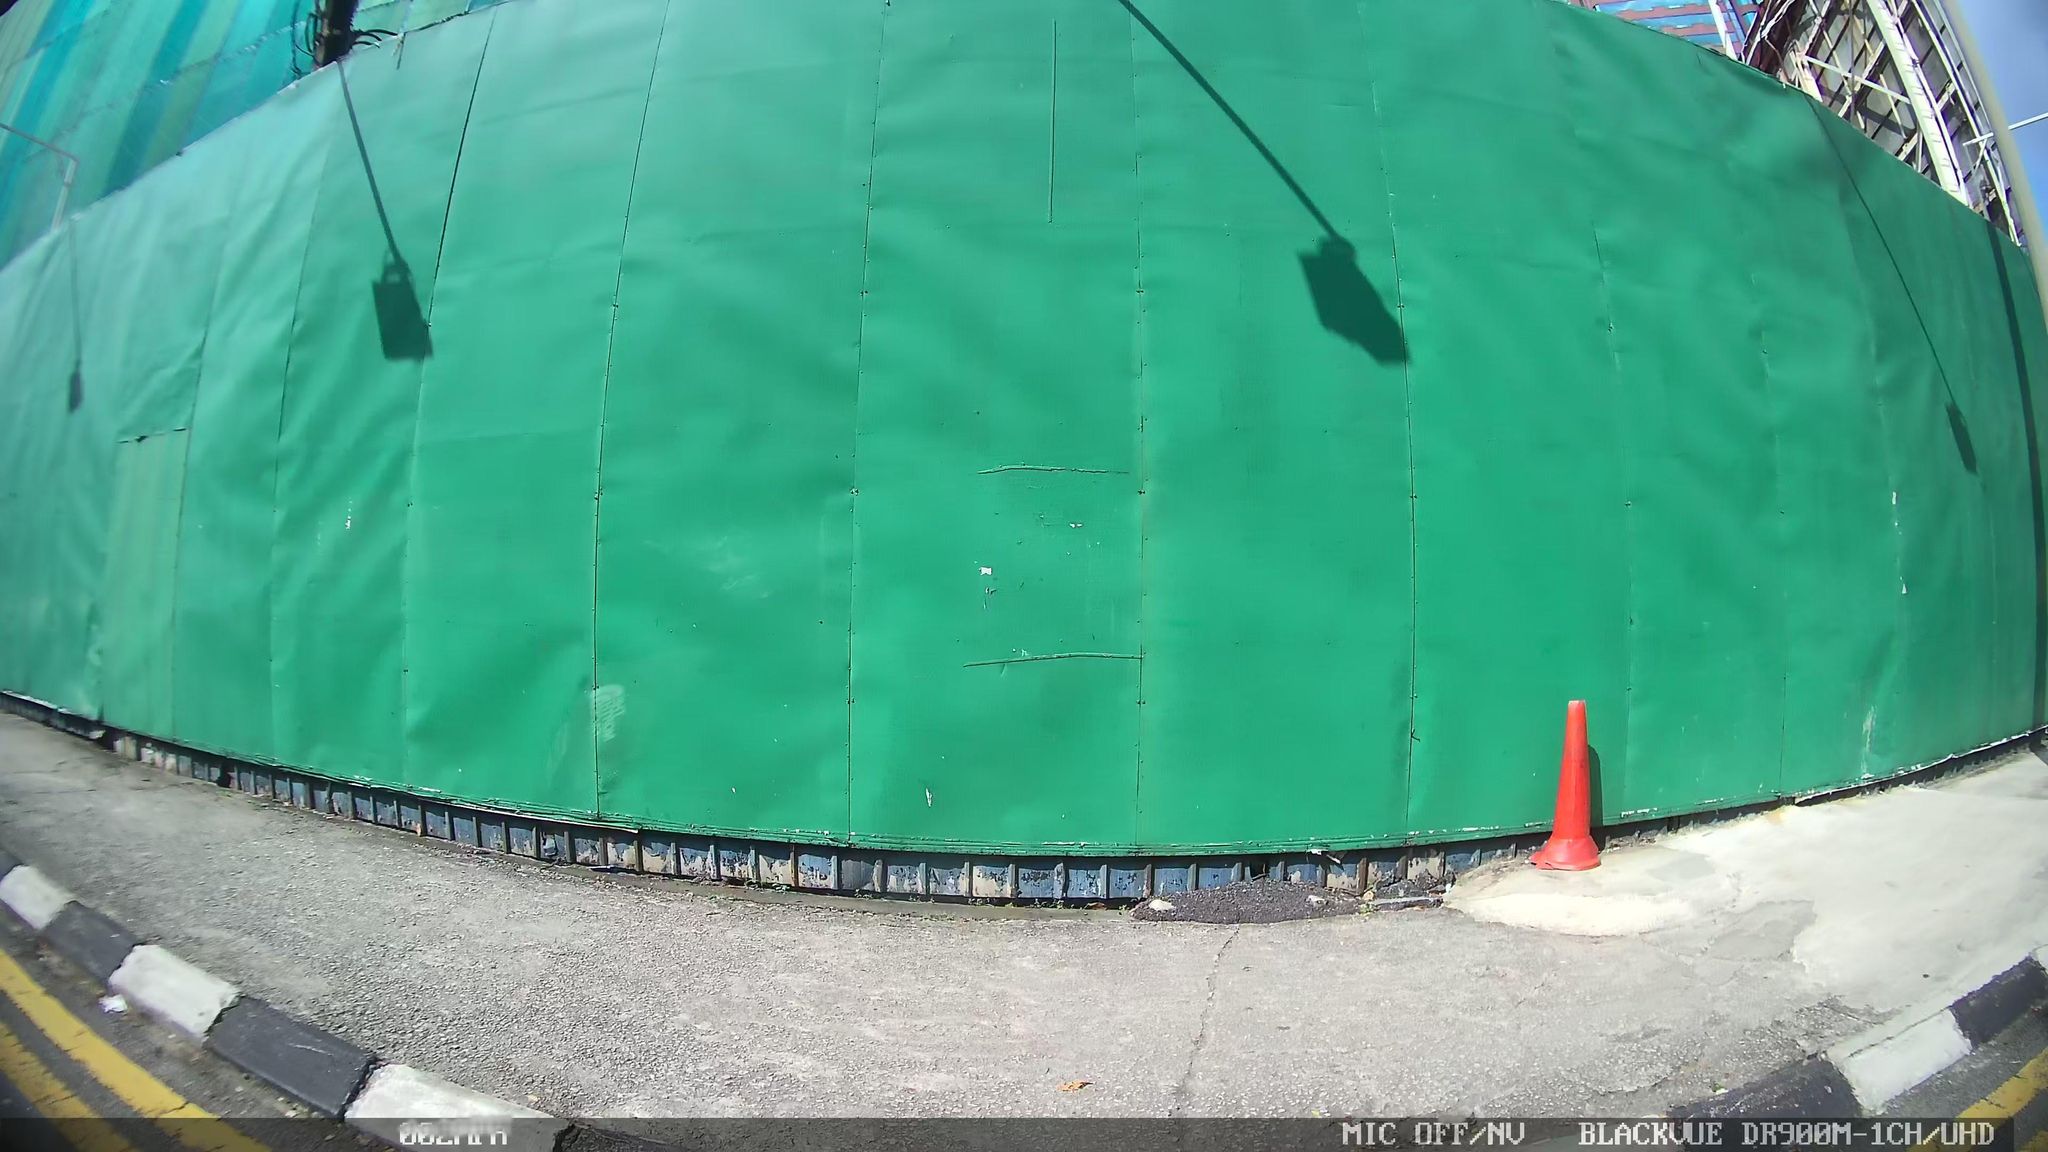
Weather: snowy
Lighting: day
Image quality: good
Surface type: driving surface
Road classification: track, steps
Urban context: urban centre
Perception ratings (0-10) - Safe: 1.82, Lively: 1.52, Beautiful: 1.98, Boring: 6.72, Depressing: 3.09, Wealthy: 2.16